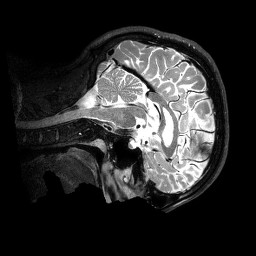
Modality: T2w
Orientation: sagittal